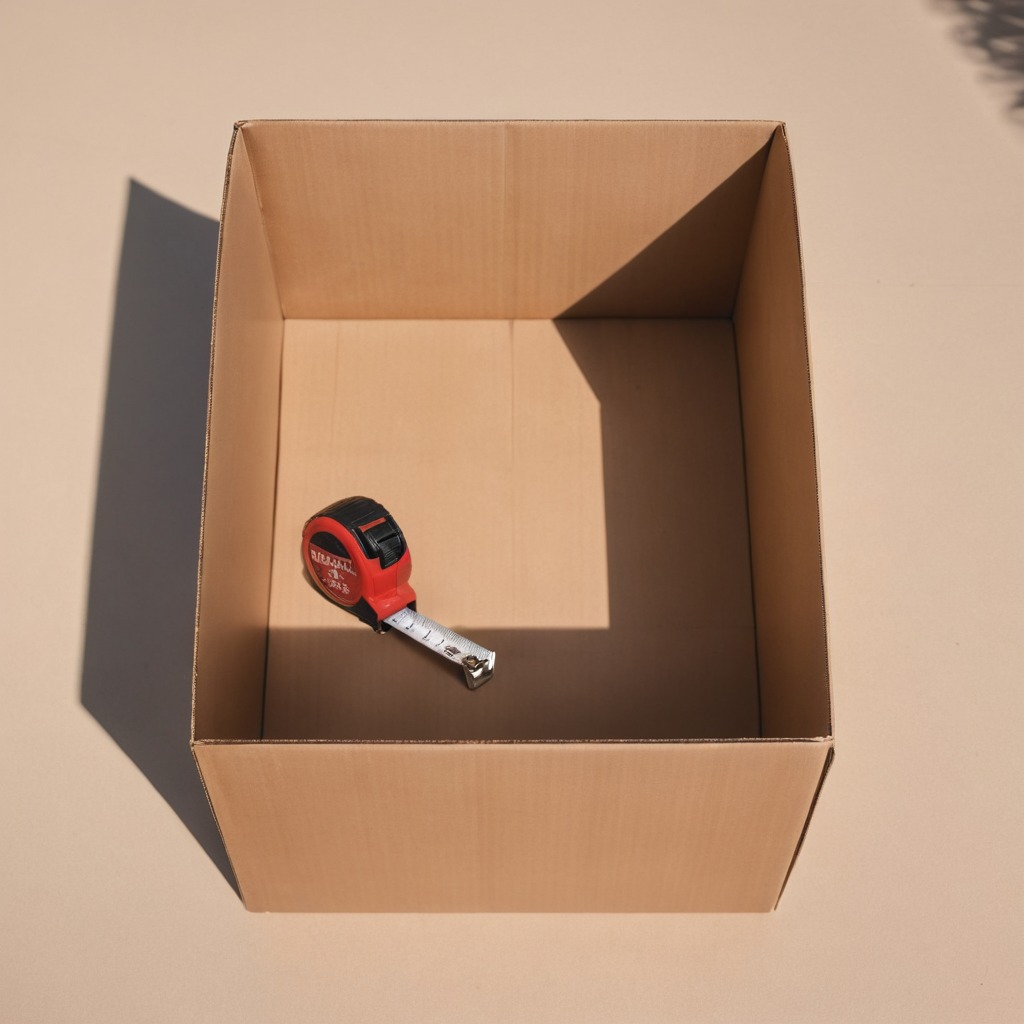
A measuring tape lies on the clean dry cardboard box surface in an outdoor workshop during daytime bright natural light soft shadows slightly creased but